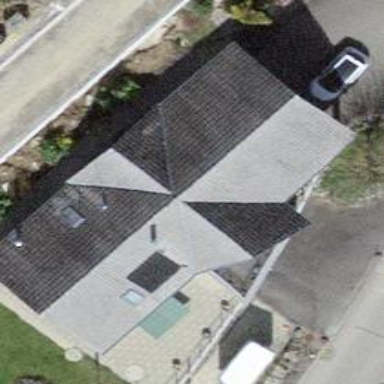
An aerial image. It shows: Detached building with gabled roof.